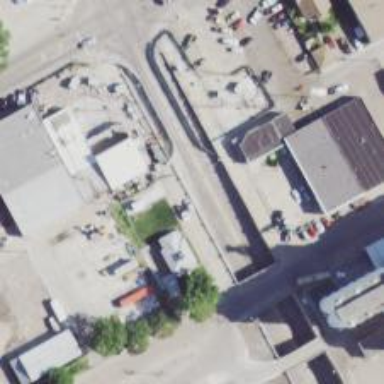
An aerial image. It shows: Alley classified as service road.